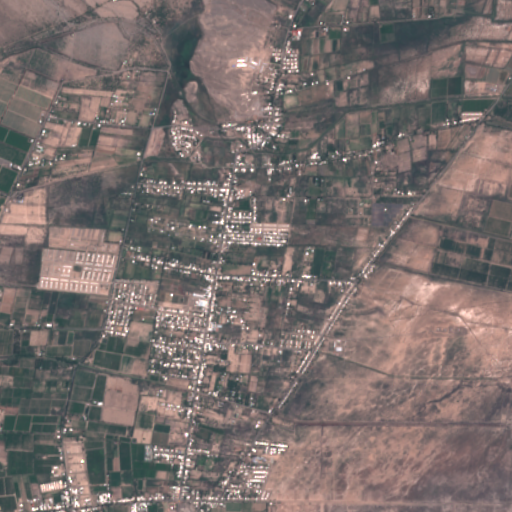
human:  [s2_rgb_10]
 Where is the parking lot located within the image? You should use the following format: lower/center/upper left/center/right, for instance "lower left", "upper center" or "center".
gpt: The parking lot is located in the lower left of the image.
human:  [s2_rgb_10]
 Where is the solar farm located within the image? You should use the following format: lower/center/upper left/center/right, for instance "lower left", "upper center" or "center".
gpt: The solar farm is located in the center right of the image.
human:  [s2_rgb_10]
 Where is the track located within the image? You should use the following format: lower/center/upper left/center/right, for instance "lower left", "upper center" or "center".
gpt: The track is located in the lower left of the image.
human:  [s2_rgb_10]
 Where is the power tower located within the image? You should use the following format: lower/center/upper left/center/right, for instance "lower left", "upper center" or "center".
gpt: There is no power tower in the image.